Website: walmart
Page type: payment
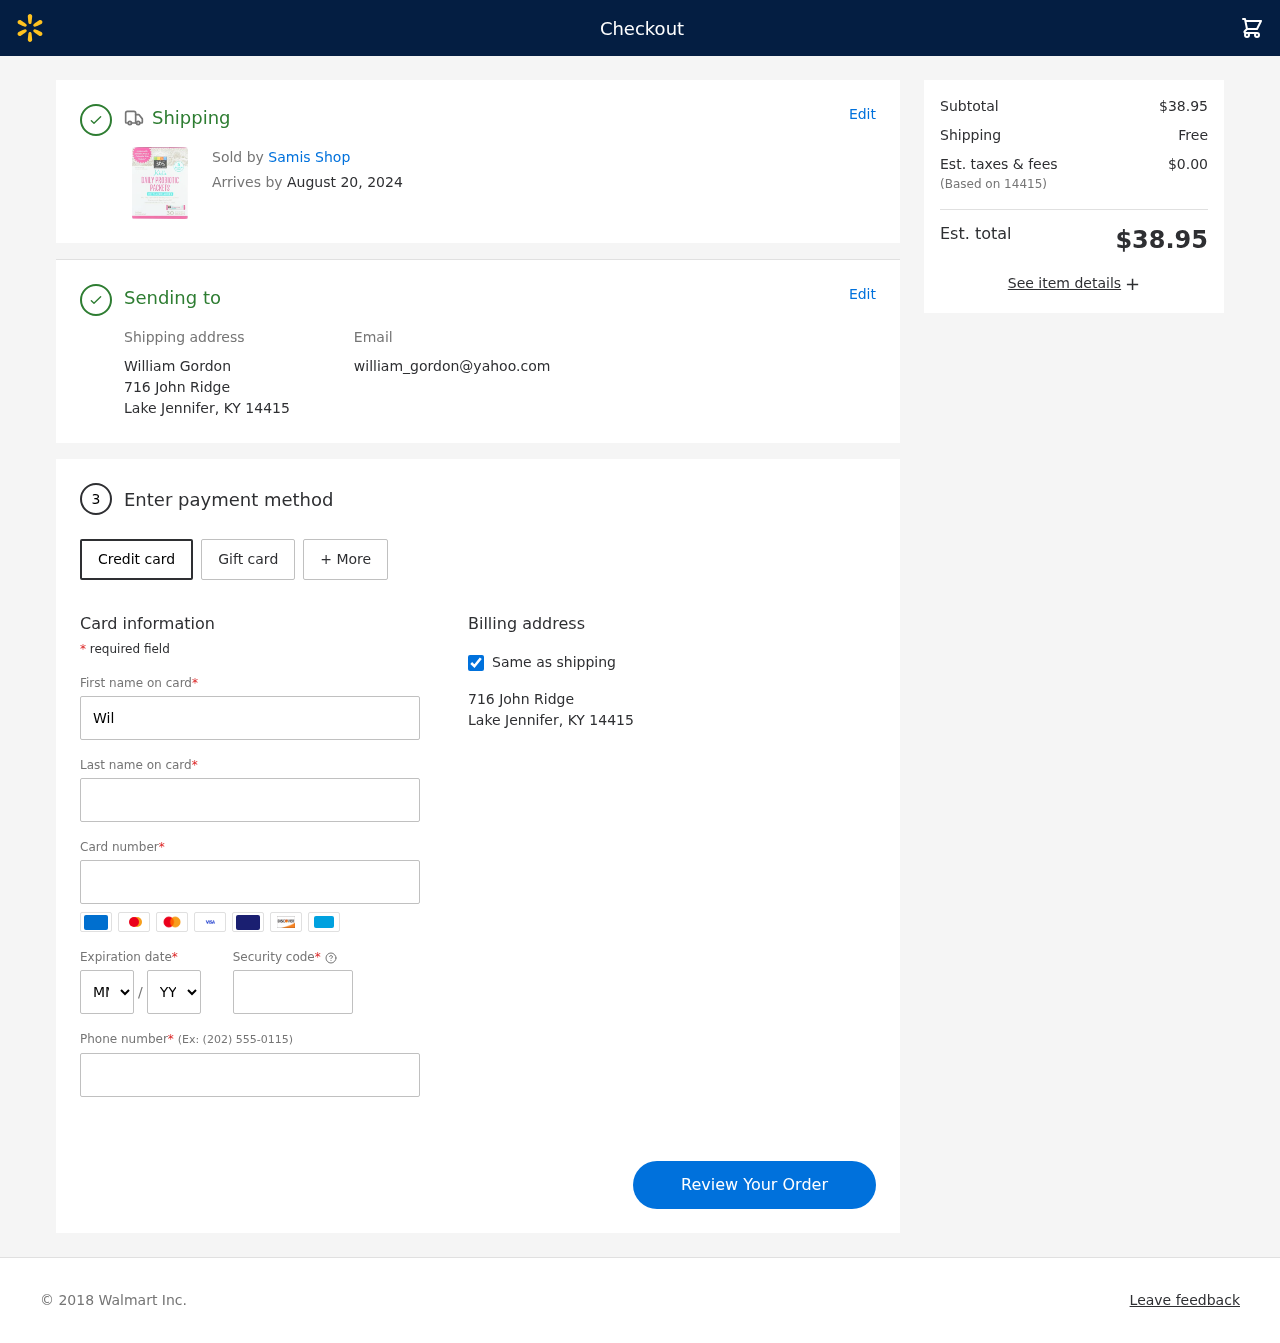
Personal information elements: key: PII_CARD_CVV
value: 116
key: PII_CARD_EXPIRY_MONTH
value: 05
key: PII_CARD_EXPIRY_YEAR
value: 28
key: PII_CARD_NUMBER
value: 4608 7273 5130 5194
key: PII_CITY_STATE_ZIP
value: Lake Jennifer, KY 14415
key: PII_EMAIL
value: william_gordon@yahoo.com
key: PII_FIRSTNAME
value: William
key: PII_FULLNAME
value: William Gordon
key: PII_LASTNAME
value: Gordon
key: PII_PHONE
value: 7238049321
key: PII_POSTCODE
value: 14415
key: PII_STREET
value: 716 John Ridge
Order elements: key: ORDER_DELIVERY_DATE
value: August 20, 2024
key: ORDER_SUBTOTAL
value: $38.95
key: ORDER_SHIPPING_COST
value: Free
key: ORDER_TAX
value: $0.00
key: ORDER_TOTAL
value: $38.95